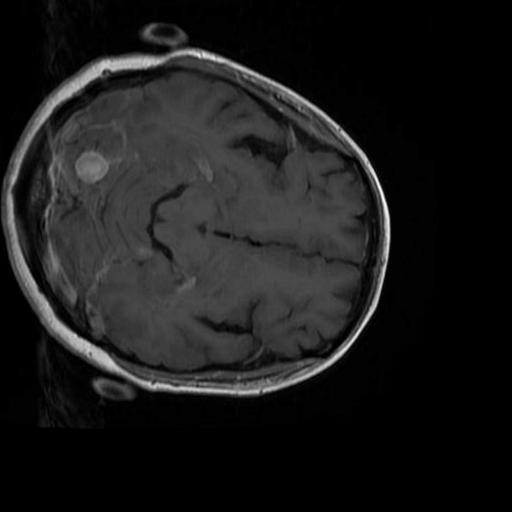
Label: brain_menin